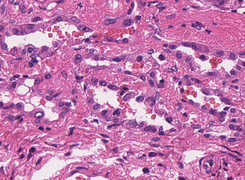
Tumor epithelial tissue: yes
Tumor-associated stroma tissue: yes
Normal tissue: no